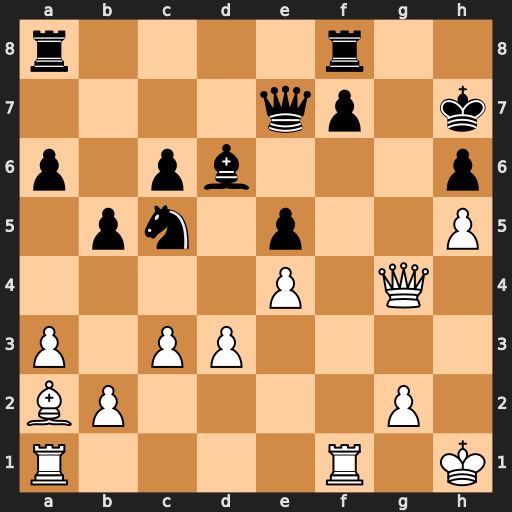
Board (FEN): r4r2/4qp1k/p1pb3p/1pn1p2P/4P1Q1/P1PP4/BP4P1/R4R1K
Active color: w
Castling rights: -
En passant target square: -
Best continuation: Rxf7+ Rxf7 Qg6+ Kh8 Bxf7